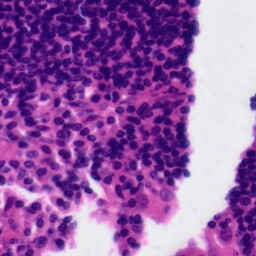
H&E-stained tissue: Tonsil